Field crop: maize
Growth stage: 2
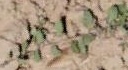
Species: convolvulus